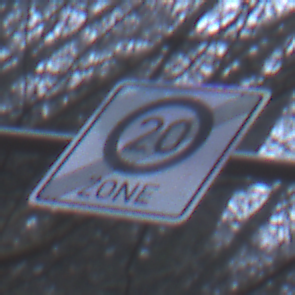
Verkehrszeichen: EndeZone20
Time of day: MorningAfternoon
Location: Outdoor (Nature)
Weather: Overcast
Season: Winter
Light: Natural